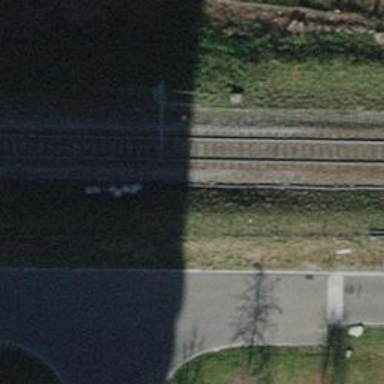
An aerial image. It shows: Solitary milestone along the railway.